Question: I'm building a usercontrol that's put as a childcomponent in another usercontrol, a parent control. I want the usercontrol to be resizable on runtime, with sizing handles. Basically something like this: (Rotation handle is optional.)
Is there something written in the .net framework to handle this, or do I have to wrte it myself? I'm perfectly willing to write it myself, but because of efficiency I'd like to know if there's something I can use.I'm using VB.net
Any help would be appreciated!
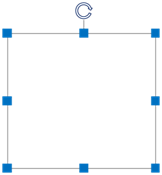
Answer: Here are some links that might help:
- <URL>